Question: I have been clustering some of my values and then grouping them. I then plot some density plots using 'ggplot2' and overlay the clusters. An example image is below:

For each group in the cluster I plot a density plot and overlay them. The colouring in the density plots corresponds to the groupings in the clustering.
My problem is, I have split the data manually based on the groupings and put them in their own individual text table (see code below). This is very inefficient and can be come very tedious for large data sets. How can I dynamically plot the density plots in 'ggplot2' without separating the clusters into their own individual text tables?
The original input tables looks like this before it was split:
'''
scores <- read.table(textConnection("
file max min avg lowest
132 5112.0 6520.0 5728.0 5699.0
133 4720.0 6064.0 5299.0 5277.0
5 4617.0 5936.0 5185.0 5165.0
1 4384.0 5613.0 4917.0 4895.0
1010 5008.0 6291.0 5591.0 5545.0
104 4329.0 5554.0 4858.0 4838.0
105 4636.0 5905.0 5193.0 5165.0
35 4304.0 5578.0 4842.0 4831.0
36 4360.0 5580.0 4891.0 4867.0
37 4444.0 5663.0 4979.0 4952.0
31 4328.0 5559.0 4858.0 4839.0
39 4486.0 5736.0 5031.0 5006.0
32 4334.0 5558.0 4864.0 4843.0
"), header=TRUE)
'''
The code I used to generate the plot:
Please note combining the base graphics with grid is still not working correctly
'''
library(ggplot2)
library(grid)
layout(matrix(c(1,2,3,1,4,5), 2, 3, byrow = TRUE))
# define function to create multi-plot setup (nrow, ncol)
vp.setup <- function(x,y){
grid.newpage()
pushViewport(viewport(layout = grid.layout(x,y)))
}
# define function to easily access layout (row, col)
vp.layout <- function(x,y){
viewport(layout.pos.row=x, layout.pos.col=y)
}
vp.setup(2,3)
file_vals <- read.table(textConnection("
file avg_vals
133 1.5923
132 1.6351
1010 1.6532
104 1.6824
105 1.6087
39 1.8694
32 1.9934
31 1.9919
37 1.8638
36 1.9691
35 1.9802
1 1.7283
5 1.7637
"), header=TRUE)
red <- read.table(textConnection("
file max min avg lowest
31 4328.0 5559.0 4858.0 4839.0
32 4334.0 5558.0 4864.0 4843.0
36 4360.0 5580.0 4891.0 4867.0
35 4304.0 5578.0 4842.0 4831.0
"), header=TRUE)
blue <- read.table(textConnection("
file max min avg lowest
133 4720.0 6064.0 5299.0 5277.0
105 4636.0 5905.0 5193.0 5165.0
104 4329.0 5554.0 4858.0 4838.0
132 5112.0 6520.0 5728.0 5699.0
1010 5008.0 6291.0 5591.0 5545.0
"), header=TRUE)
green <- read.table(textConnection("
file max min avg lowest
39 4486.0 5736.0 5031.0 5006.0
37 4444.0 5663.0 4979.0 4952.0
5 4617.0 5936.0 5185.0 5165.0
1 4384.0 5613.0 4917.0 4895.0
"), header=TRUE)
# Perform Cluster
d <- dist(file_vals$avg_vals, method = "euclidean")
fit <- hclust(d, method="ward")
plot(fit, labels=file_vals$file)
groups <- cutree(fit, k=3)
cols = c('red', 'blue', 'green', 'purple', 'orange', 'magenta', 'brown', 'chartreuse4','darkgray','cyan1')
rect.hclust(fit, k=3, border=cols)
# Desnity plots
dat = rbind(data.frame(Cluster='Red', max_vals = red$max), data.frame(Cluster='Blue', max_vals = blue$max), data.frame(Cluster='Green', max_vals = green$max))
max = (ggplot(dat,aes(x=max_vals)))
max = max + geom_density(aes(fill=factor(Cluster)), alpha=.3) + xlim(c(3500, 5500)) + scale_fill_manual(values=c("red",'blue',"green"))
max = max + labs(fill = 'Clusters')
print(max, vp=vp.layout(1,2))
dat = rbind(data.frame(Cluster='Red', min_vals = red$min), data.frame(Cluster='Blue', min_vals = blue$min), data.frame(Cluster='Green', min_vals = green$min))
min = (ggplot(dat,aes(x=min_vals)))
min = min + geom_density(aes(fill=factor(Cluster)), alpha=.3) + xlim(c(5000, 7000)) + scale_fill_manual(values=c("red",'blue',"green"))
min = min + labs(fill = 'Clusters')
print(min, vp=vp.layout(1,3))
dat = rbind(data.frame(Cluster='Red', avg_vals = red$avg), data.frame(Cluster='Blue', avg_vals = blue$avg), data.frame(Cluster='Green', avg_vals = green$avg))
avg = (ggplot(dat,aes(x=avg_vals)))
avg = avg + geom_density(aes(fill=factor(Cluster)), alpha=.3) + xlim(c(4000, 6000)) + scale_fill_manual(values=c("red",'blue',"green"))
avg = avg + labs(fill = 'Clusters')
print(avg, vp=vp.layout(2,2))
dat = rbind(data.frame(Cluster='Red', lowest_vals = red$lowest), data.frame(Cluster='Blue', lowest_vals = blue$lowest), data.frame(Cluster='Green', lowest_vals = green$lowest))
lowest = (ggplot(dat,aes(x=lowest_vals)))
lowest = lowest + geom_density(aes(fill=factor(Cluster)), alpha=.3) + xlim(c(4000, 6000)) + scale_fill_manual(values=c("red",'blue',"green"))
lowest = lowest + labs(fill = 'Clusters')
print(lowest, vp=vp.layout(2,3))
'''
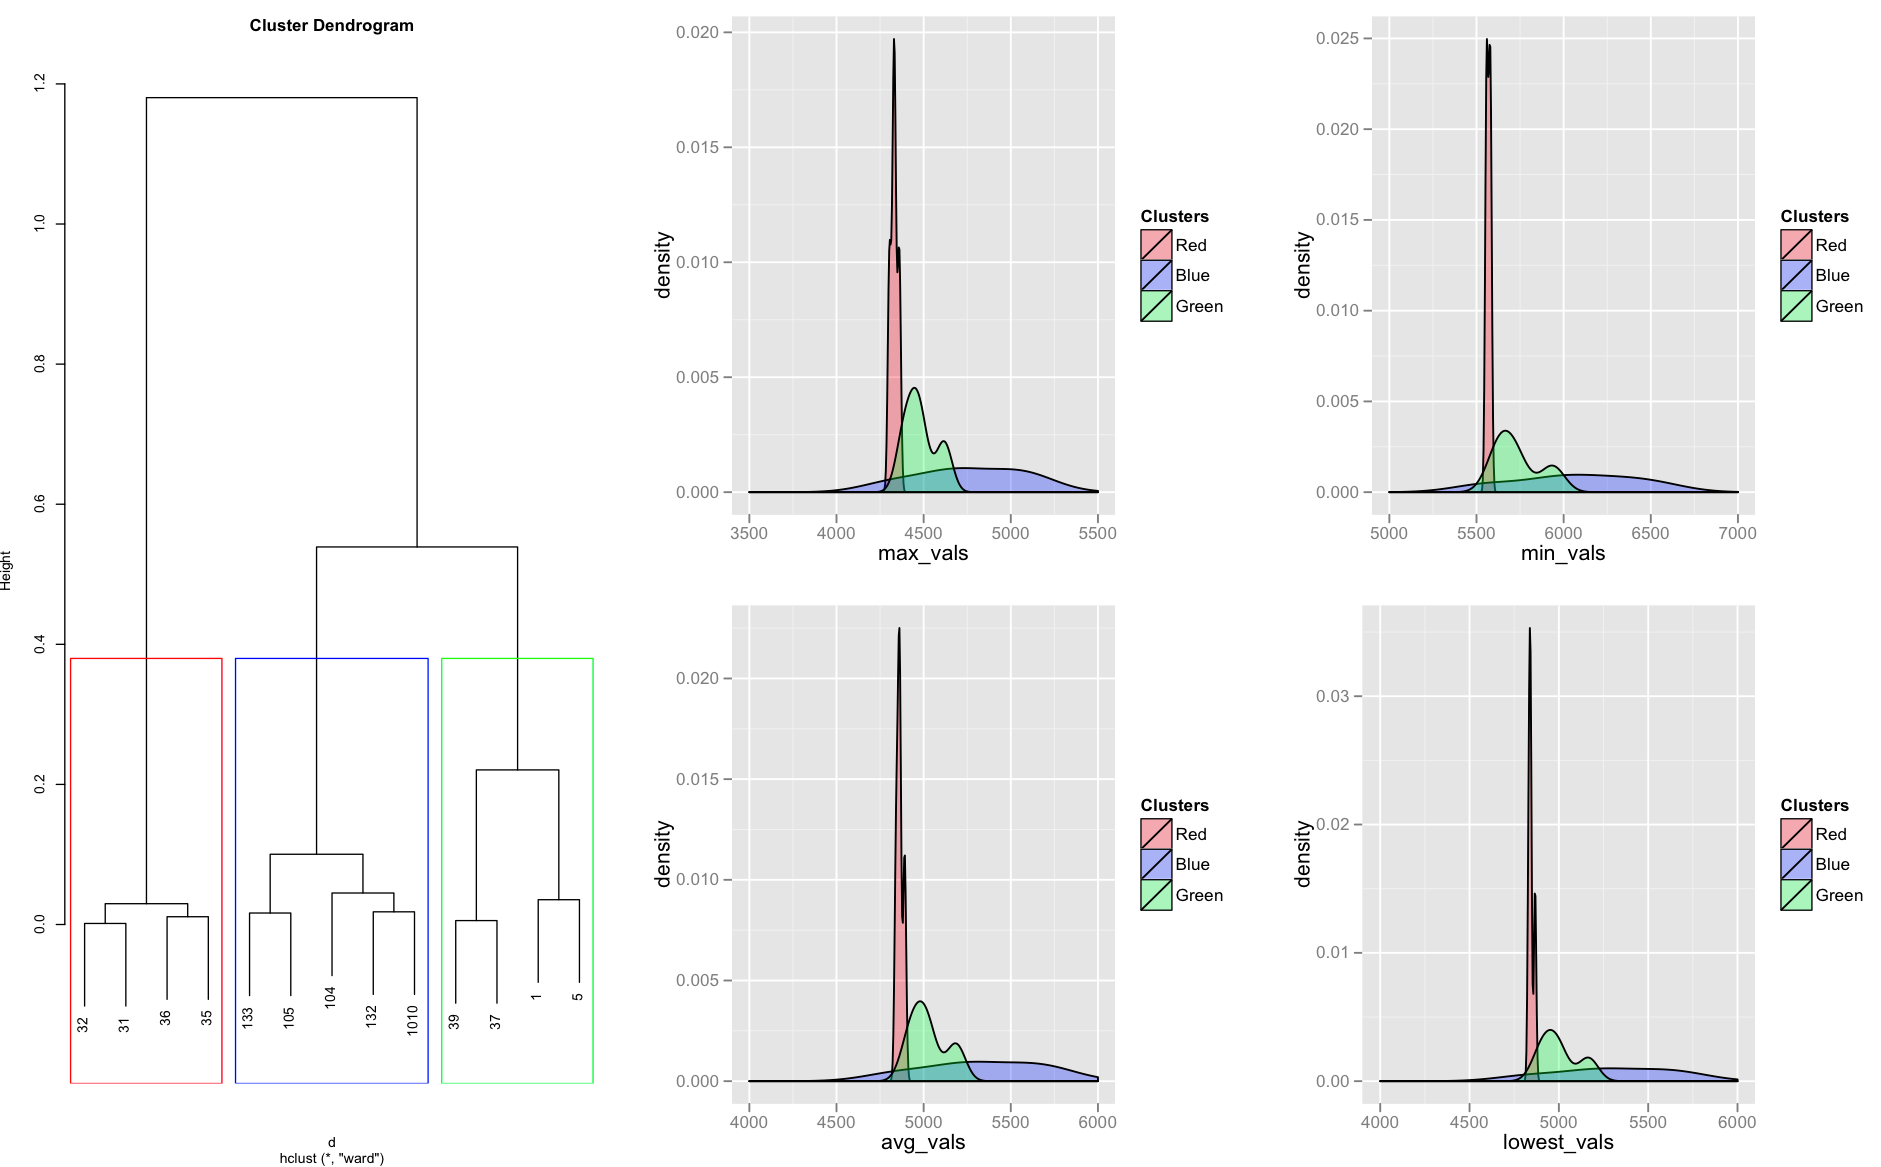
Answer: In this way you can automatically create your desired plot with 4 panels.
First, the data:
'''
scores <- read.table(textConnection("
file max min avg lowest
132 5112.0 6520.0 5728.0 5699.0
133 4720.0 6064.0 5299.0 5277.0
5 4617.0 5936.0 5185.0 5165.0
1 4384.0 5613.0 4917.0 4895.0
1010 5008.0 6291.0 5591.0 5545.0
104 4329.0 5554.0 4858.0 4838.0
105 4636.0 5905.0 5193.0 5165.0
35 4304.0 5578.0 4842.0 4831.0
36 4360.0 5580.0 4891.0 4867.0
37 4444.0 5663.0 4979.0 4952.0
31 4328.0 5559.0 4858.0 4839.0
39 4486.0 5736.0 5031.0 5006.0
32 4334.0 5558.0 4864.0 4843.0
"), header=TRUE)
file_vals <- read.table(textConnection("
file avg_vals
133 1.5923
132 1.6351
1010 1.6532
104 1.6824
105 1.6087
39 1.8694
32 1.9934
31 1.9919
37 1.8638
36 1.9691
35 1.9802
1 1.7283
5 1.7637
"), header=TRUE)
'''
Both data frames can be merged into a single one:
'''
dat <- merge(scores, file_vals, by = "file")
'''
Fit:
'''
d <- dist(dat$avg_vals, method = "euclidean")
fit <- hclust(d, method="ward")
groups <- cutree(fit, k=3)
cols <- c('red', 'blue', 'green', 'purple', 'orange', 'magenta', 'brown', 'chartreuse4','darkgray','cyan1')
'''
Add a column with the colour names (based on the fit):
'''
dat$group <- cols[groups]
'''
Reshape data from wide to long format:
'''
dat_re <- reshape(dat, varying = c("max", "min", "avg", "lowest"), direction = "long", drop = c("file", "avg_vals"), v.names = "value", idvar = "group", times = c("max", "min", "avg", "lowest"), new.row.names = seq(nrow(scores) * 4))
'''
Plot:
'''
p <- (ggplot(dat_re ,aes(x = value))) +
geom_density(aes(fill = group), alpha=.3) +
scale_fill_manual(values=cols) +
labs(fill = 'Clusters') +
facet_wrap( ~ time)
print(p)
'''